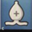
Piece: wB